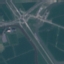
Land use / land cover: Highway